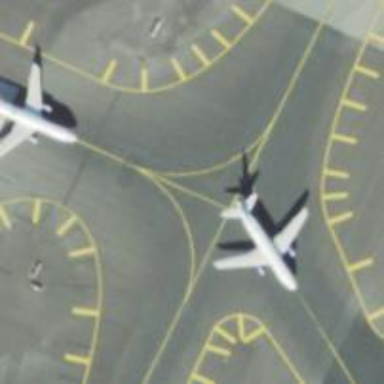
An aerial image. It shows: Image of taxiway at airport.